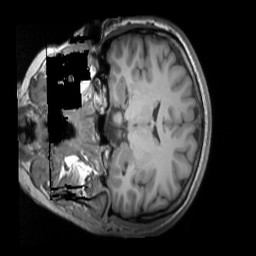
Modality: T1w
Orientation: coronal
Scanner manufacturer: siemens
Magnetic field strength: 3 T
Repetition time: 1.9 s
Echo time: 0.00267 s